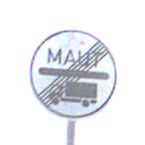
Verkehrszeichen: EndeMautpflicht
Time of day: MorningAfternoon
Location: Outdoor (Suburban)
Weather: PartlyCloudy
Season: NotSpecified
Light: Natural